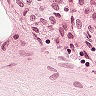
Metastatic tissue present: no